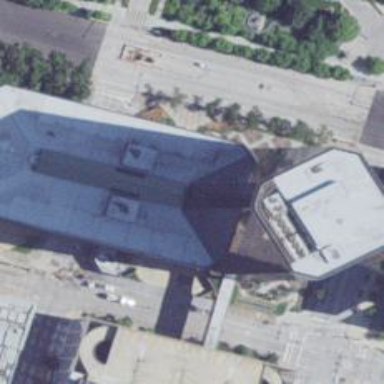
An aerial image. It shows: Tower building.